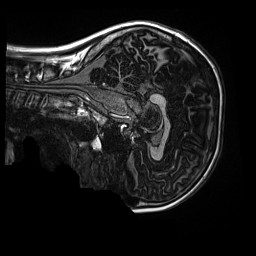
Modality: MP2RAGE
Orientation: sagittal
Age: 11
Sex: male
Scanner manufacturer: siemens
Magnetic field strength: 3 T
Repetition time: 4 s
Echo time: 0.00303 s